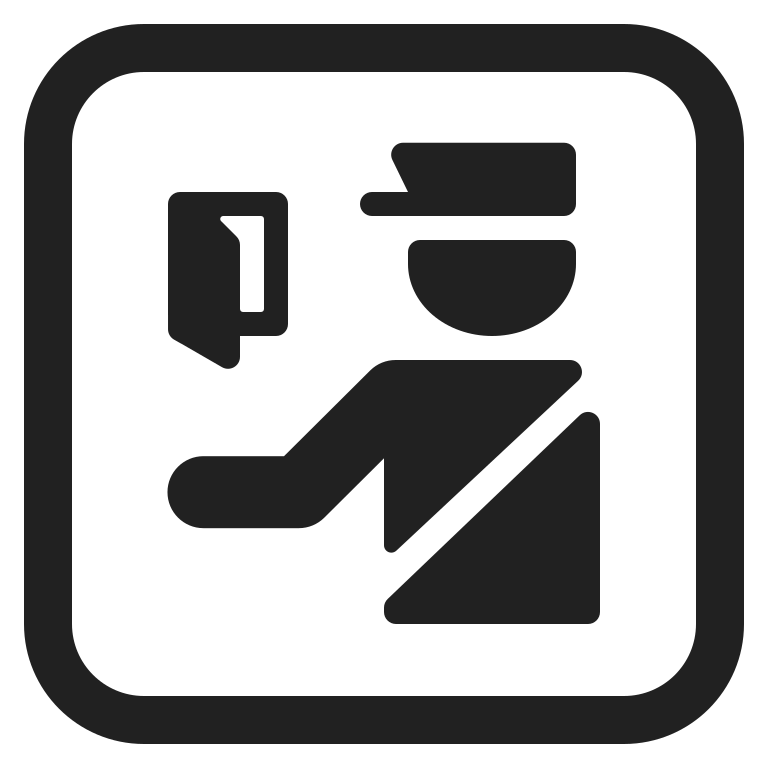
passport control high contrast